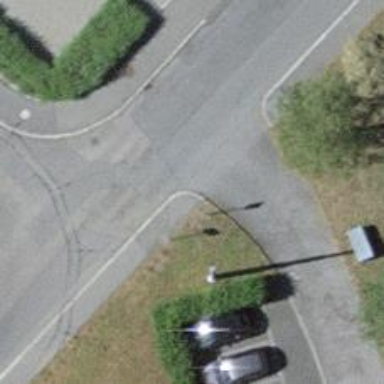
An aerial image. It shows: Kerb serving as barrier.